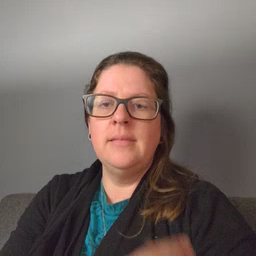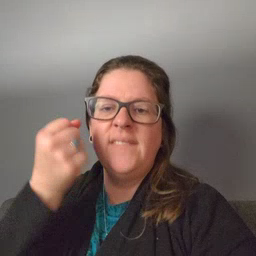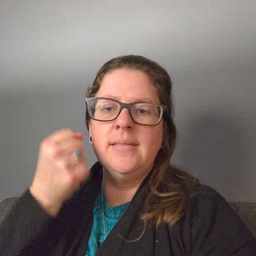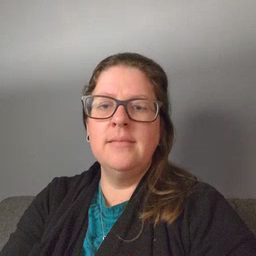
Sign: fast